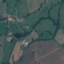
Land use / land cover class: Pasture